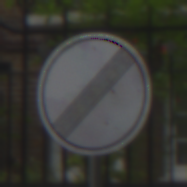
Verkehrszeichen: EndeSaemtlicherBegrenzungen
Umgebung: Outdoor, Urban
Tageszeit: MorningAfternoon
Wetter: Overcast
Licht: Natural
Jahreszeit: NotSpecified
Kontrast: LowContrast